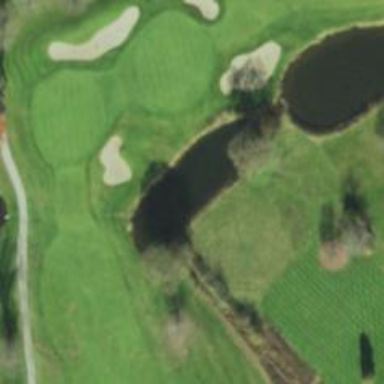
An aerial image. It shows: Picturesque scene of golf course with lateral water hazard.